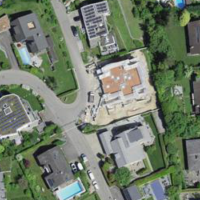
EUNIS habitat code: 55
Species observed at this site:
Aruncus dioicus